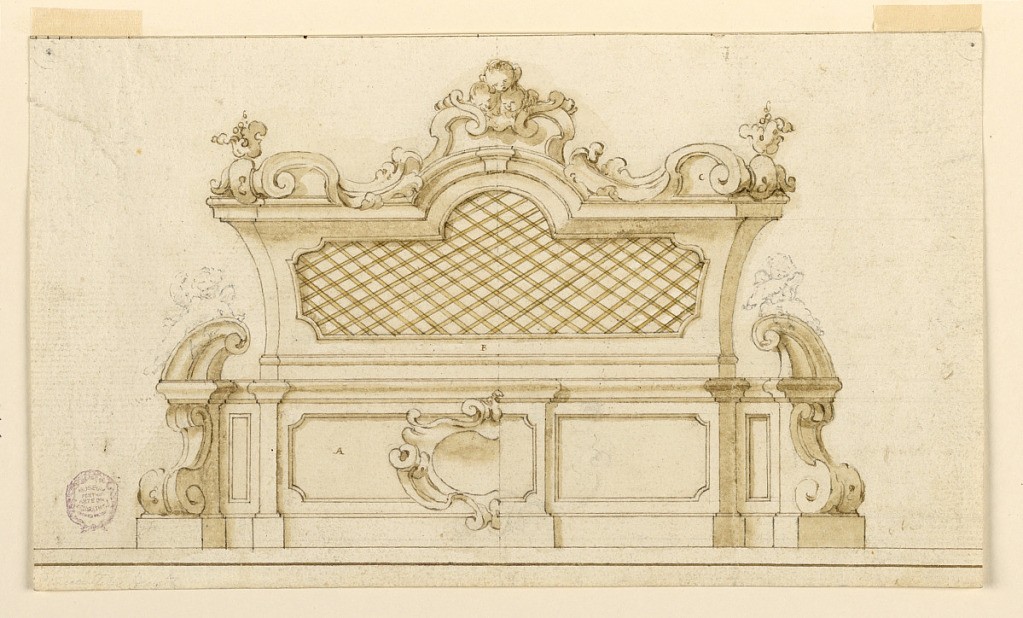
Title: Project for a reliquary shrine, with alternative suggestions, intended to be executed in stone
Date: Early 18th century
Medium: Pencil, pen, brush and sepia on paper
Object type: Drawing
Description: Horizontal composition of a plinth with volutes, cornices and putti, sketched in pencil. Paneled base with escutcheon at center. The upper part is shaped like a sarcophagus with a circular pediment.